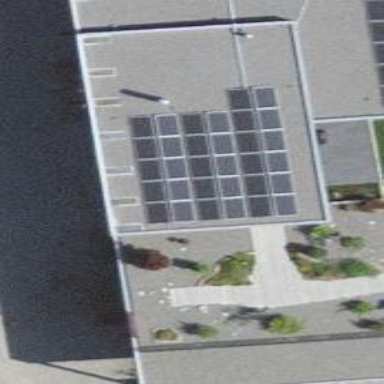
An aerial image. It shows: Solar power generator.